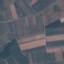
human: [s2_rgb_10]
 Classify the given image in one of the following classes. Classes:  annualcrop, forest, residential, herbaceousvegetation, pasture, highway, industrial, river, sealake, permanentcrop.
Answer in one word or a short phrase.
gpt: PermanentCrop